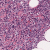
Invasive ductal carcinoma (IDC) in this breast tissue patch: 1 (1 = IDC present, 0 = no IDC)